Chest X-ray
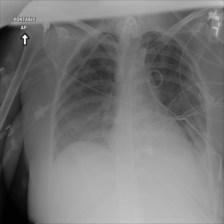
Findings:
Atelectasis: negative
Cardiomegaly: negative
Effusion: negative
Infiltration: positive
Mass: negative
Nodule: negative
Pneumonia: negative
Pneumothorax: negative
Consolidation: negative
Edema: negative
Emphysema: negative
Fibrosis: negative
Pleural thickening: negative
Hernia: negative